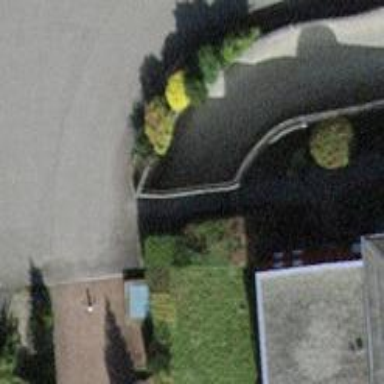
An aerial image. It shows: Parking entrance.